Field crop: tomato
Growth stage: 2
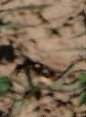
Species: cyperus